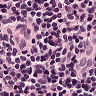
Metastatic tissue present: no